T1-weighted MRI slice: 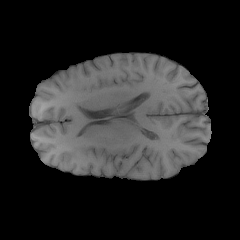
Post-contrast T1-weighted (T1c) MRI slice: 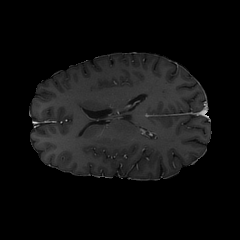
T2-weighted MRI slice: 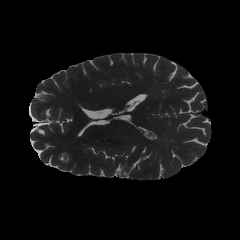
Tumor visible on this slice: no